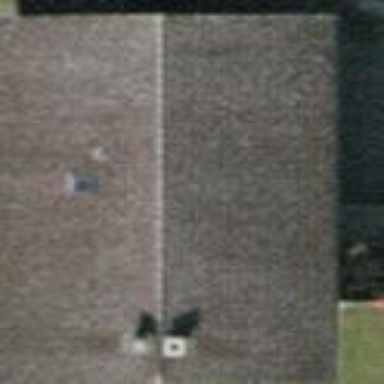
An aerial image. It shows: Detached building with tiled roof.